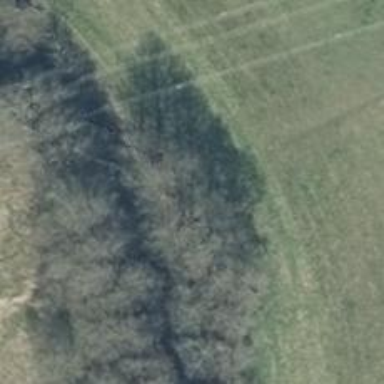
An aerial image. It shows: Dirt path.